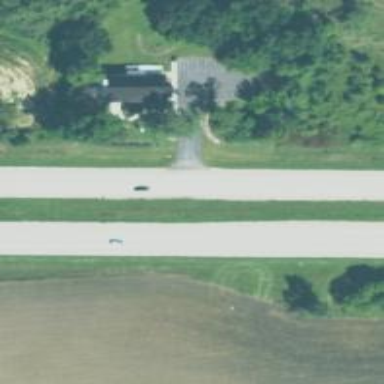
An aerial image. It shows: Trunk highway.